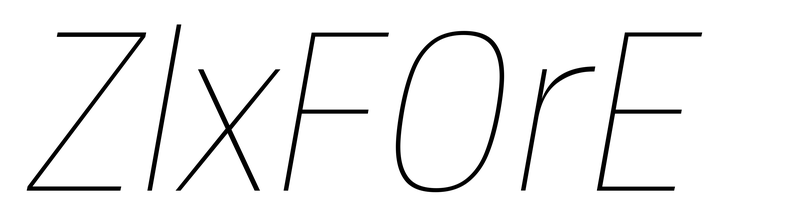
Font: Poppins-ThinItalic